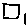
Label: square